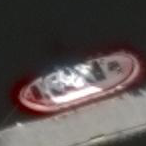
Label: civil